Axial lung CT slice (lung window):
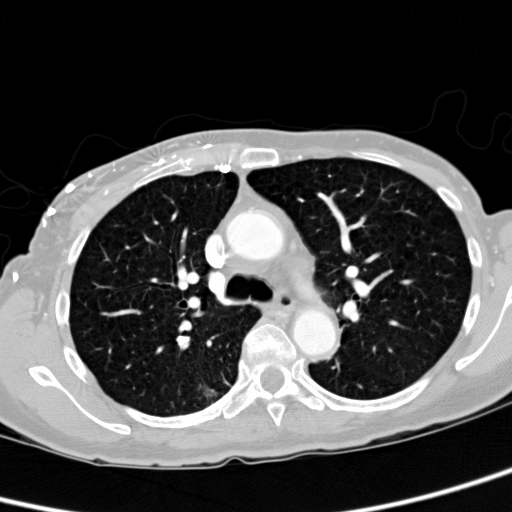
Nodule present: no